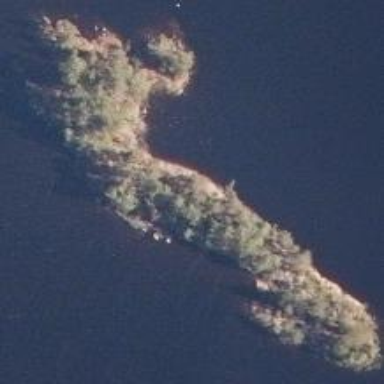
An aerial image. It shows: Islet.